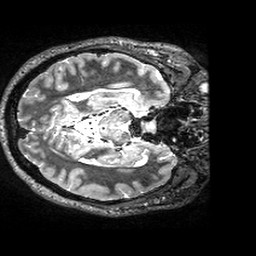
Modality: T2w
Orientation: axial
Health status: healthy
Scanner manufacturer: siemens
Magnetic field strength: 3 T
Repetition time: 4.8 s
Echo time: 0.452 s